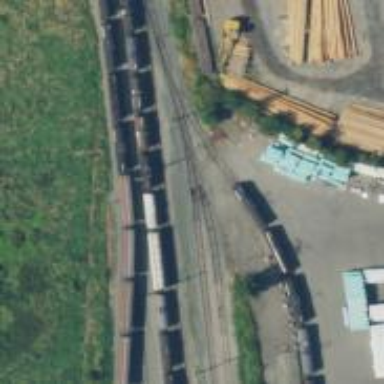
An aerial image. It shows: Railway spur service.